Field crop: tomato
Growth stage: 1
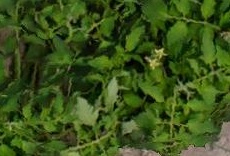
Species: tomato